Interaction volume radius: 5 \u00c5
Interaction volume height: 15 \u00c5
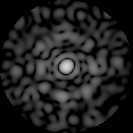
Disorder parameter: 0.8354